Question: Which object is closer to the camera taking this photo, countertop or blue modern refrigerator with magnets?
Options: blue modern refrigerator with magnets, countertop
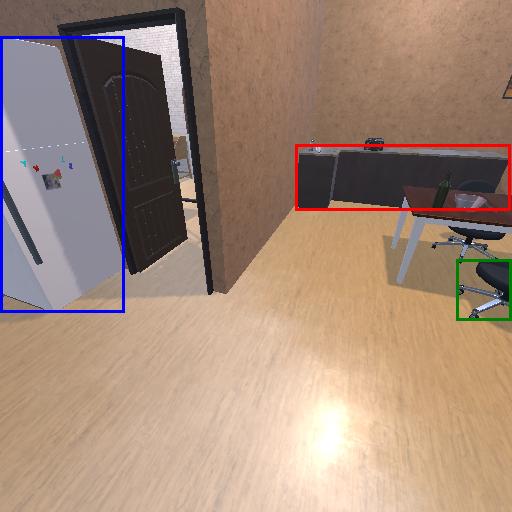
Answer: blue modern refrigerator with magnets